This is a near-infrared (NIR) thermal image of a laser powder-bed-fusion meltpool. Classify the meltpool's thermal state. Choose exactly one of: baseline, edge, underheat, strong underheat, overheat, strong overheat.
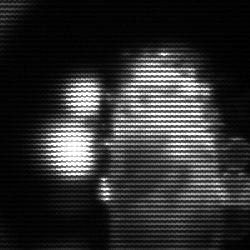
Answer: strong underheat